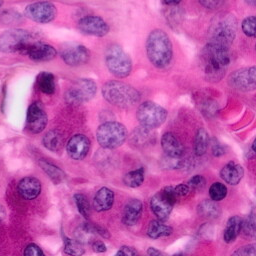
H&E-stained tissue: Pancreatic